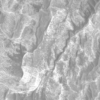
Label: not_dusty